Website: crate-barrel
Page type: cross-sells
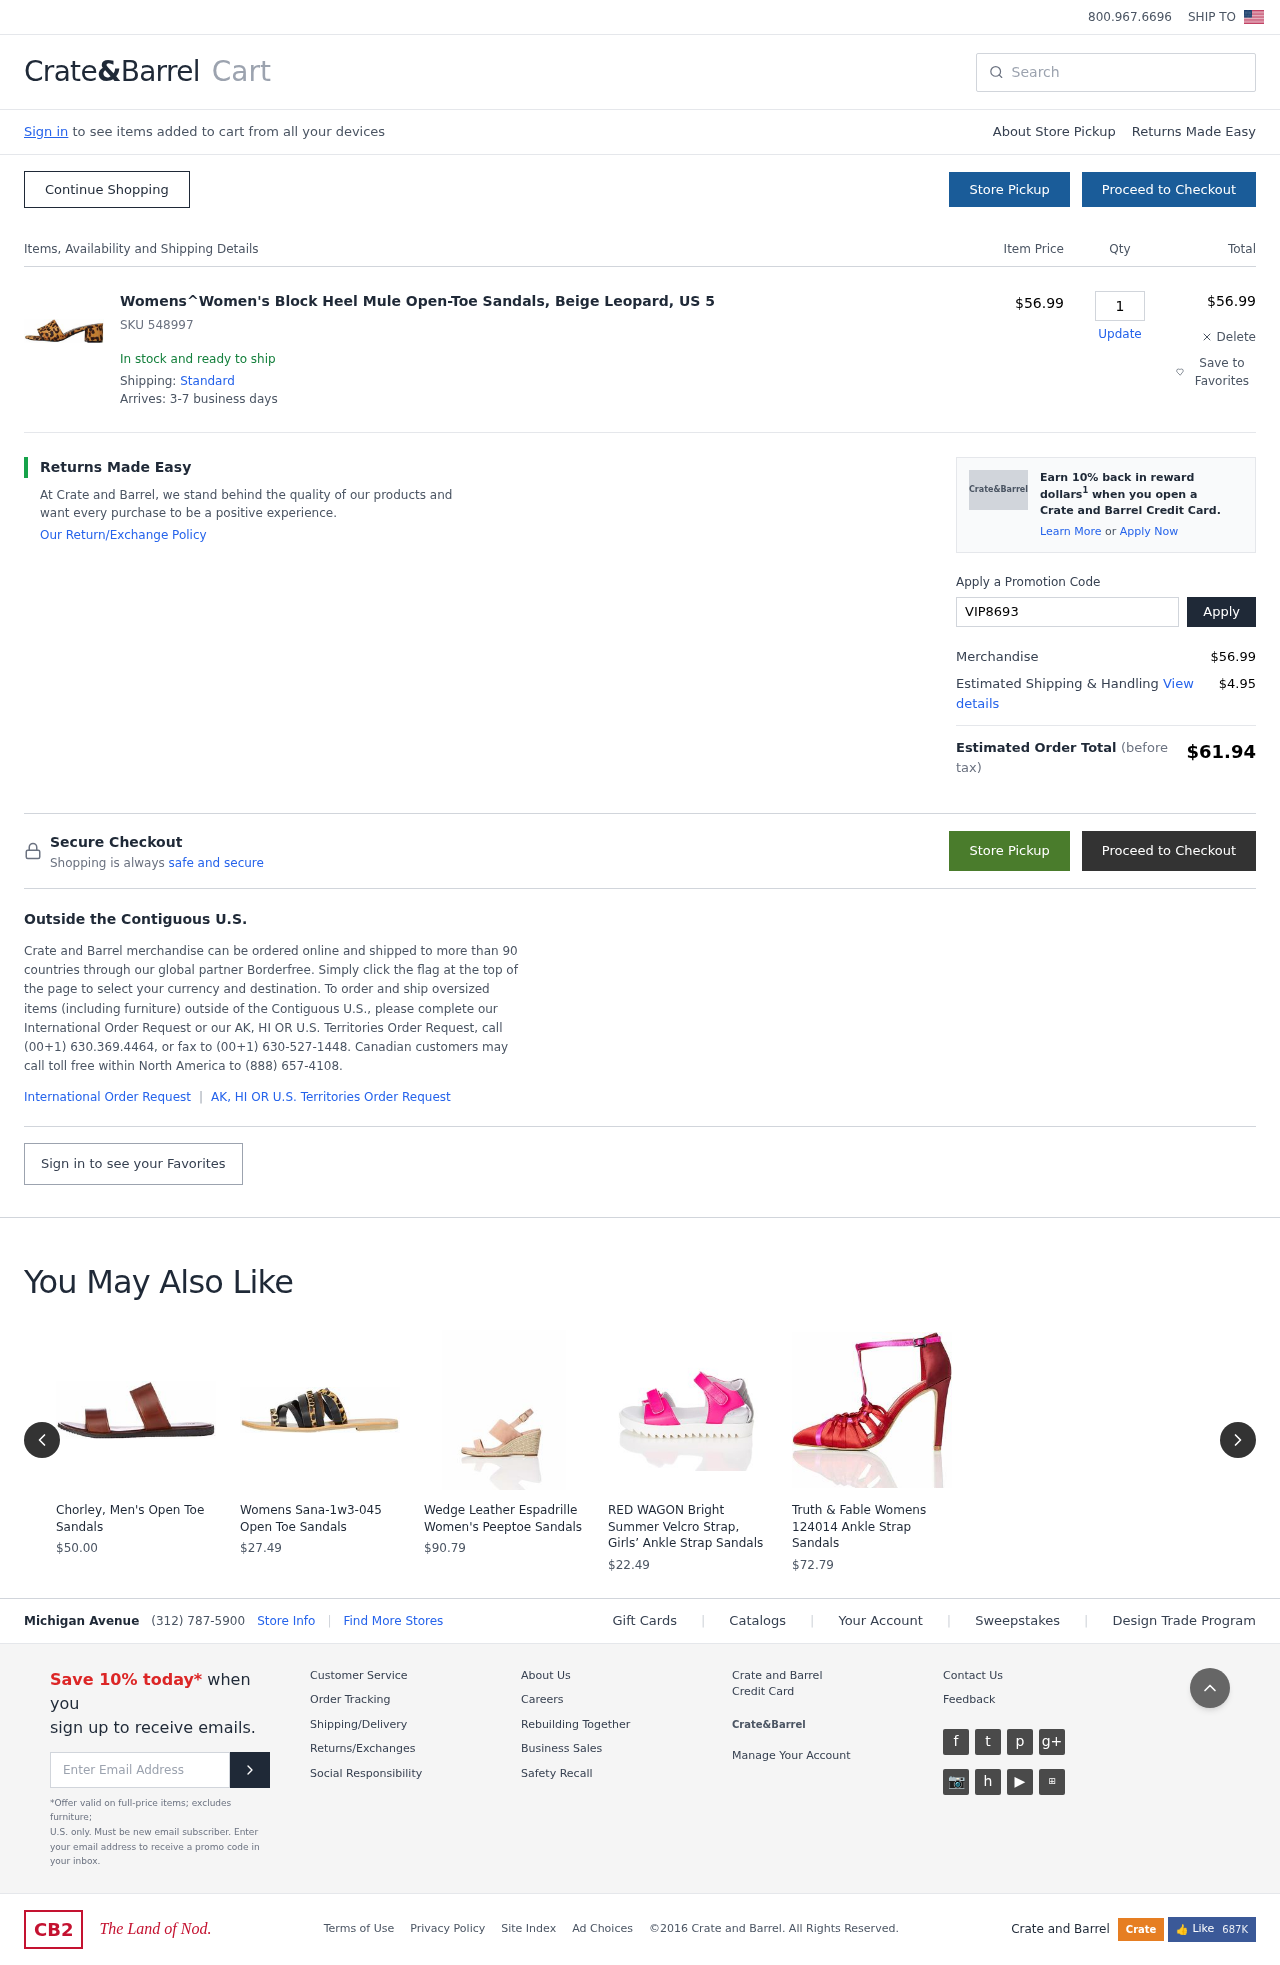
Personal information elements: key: PII_PROMO_CODE
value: VIP8693
Product elements: key: PRODUCT1_NAME
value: Womens^Women's Block Heel Mule Open-Toe Sandals, Beige Leopard, US 5
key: PRODUCT1_PRICE
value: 56.99
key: PRODUCT1_QUANTITY
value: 1
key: PRODUCT2_NAME
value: Chorley, Men's Open Toe Sandals
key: PRODUCT2_PRICE
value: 50
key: PRODUCT3_NAME
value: Womens Sana-1w3-045 Open Toe Sandals
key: PRODUCT3_PRICE
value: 27.49
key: PRODUCT4_NAME
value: Wedge Leather Espadrille Women's Peeptoe Sandals
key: PRODUCT4_PRICE
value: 90.79
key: PRODUCT5_NAME
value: RED WAGON Bright Summer Velcro Strap, Girls’ Ankle Strap Sandals
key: PRODUCT5_PRICE
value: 22.49
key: PRODUCT6_NAME
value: Truth & Fable Womens 124014 Ankle Strap Sandals
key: PRODUCT6_PRICE
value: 72.79
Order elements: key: ORDER_SKU
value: SKU 548997
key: ORDER_ITEM_TOTAL
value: $56.99
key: ORDER_SUBTOTAL
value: $56.99
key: ORDER_SHIPPING_COST
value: $4.95
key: ORDER_TOTAL
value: $61.94
Search elements: key: HEADER_SEARCH
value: Search